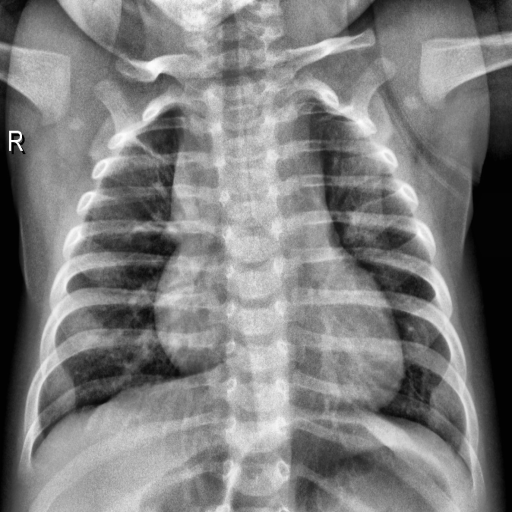
Finding: NORMAL